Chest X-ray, PA view. Patient: 65 years old, sex M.
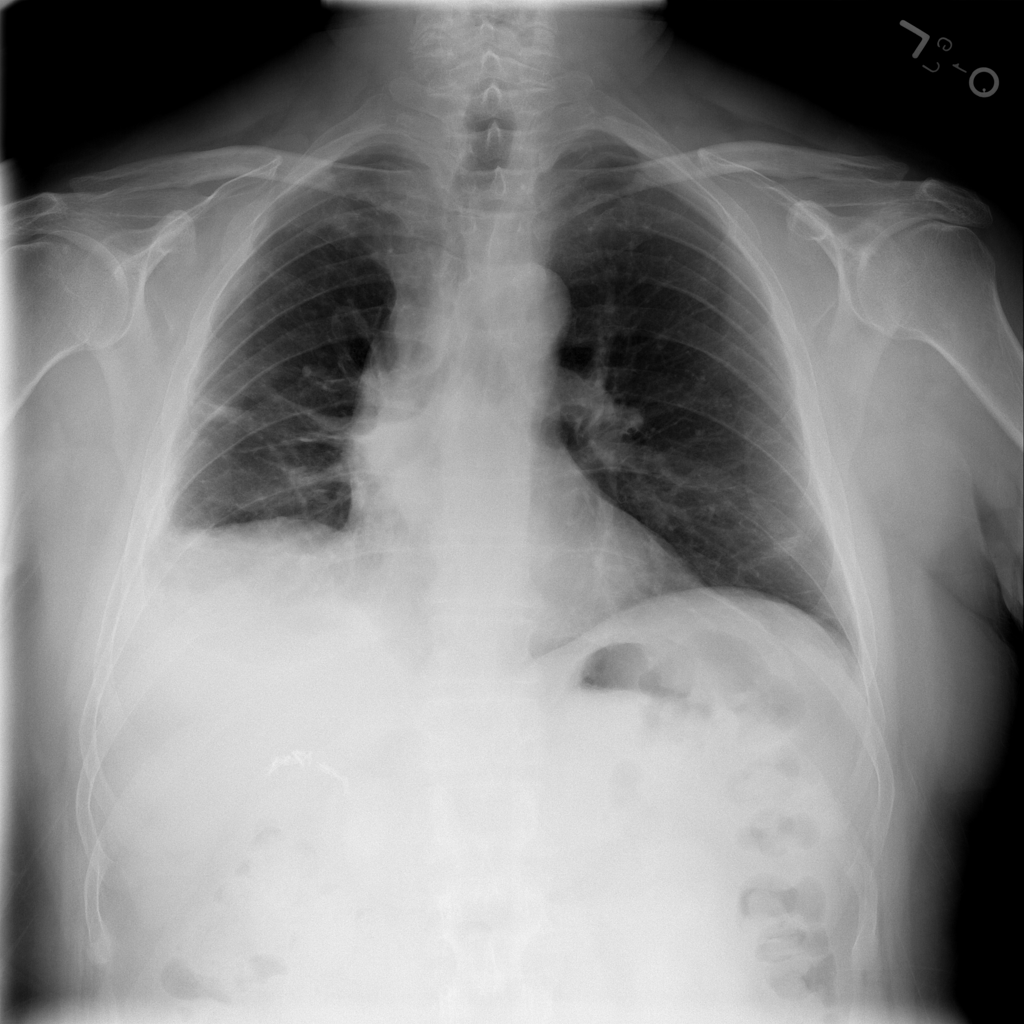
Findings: Atelectasis, Mass